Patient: sex M, age 43
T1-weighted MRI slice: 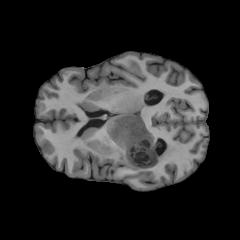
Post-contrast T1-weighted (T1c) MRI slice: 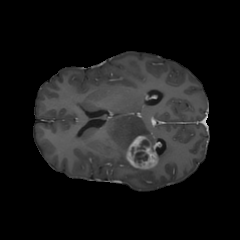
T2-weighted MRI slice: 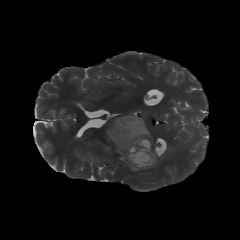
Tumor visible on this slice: yes
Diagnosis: Glioblastoma, IDH-wildtype
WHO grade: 4